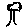
Label: tree